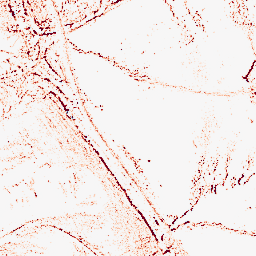
Category: morphological
Decomposition family: morphological_square
Decomposition parameters: operation: opening
size: 3
Upsampling method: bspline
Upsampling parameters: scale: 4
Upsampling scale: 4